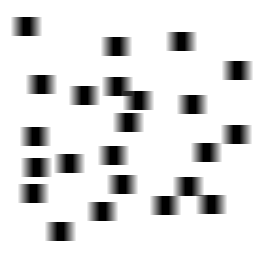
Squares: 23
Triangles: 0
Stars: 0
Total shapes: 23